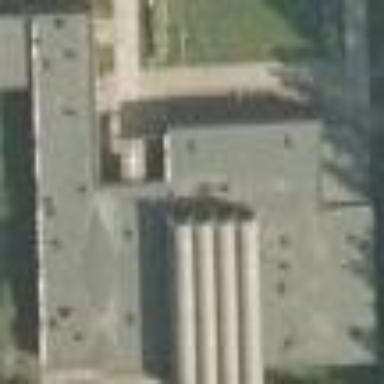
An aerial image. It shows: Public building.